The image shows the envelope spectrum of a rolling-element bearing's vibration signal, with the characteristic fault frequencies (BPFO outer race, BPFI inner race, BSF ball, FTF cage) marked as reference lines. Classify the bearing condition as one of: normal, inner_race, outer_race, ball.
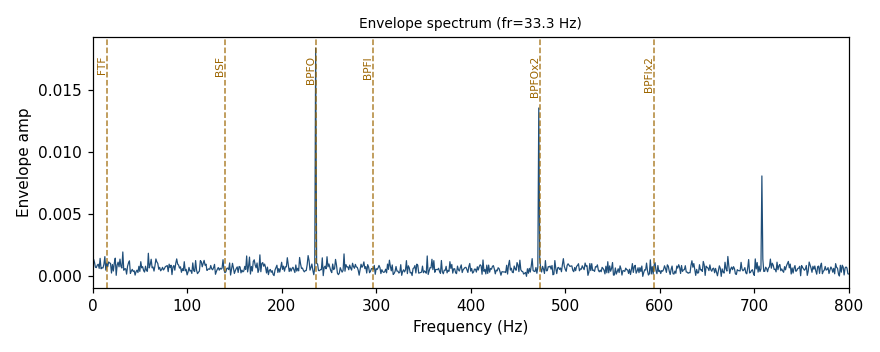
Answer: outer_race